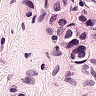
Metastatic tissue present: yes